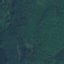
Label: Forest